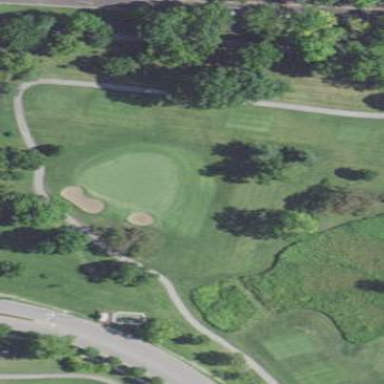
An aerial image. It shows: Golf fairway surrounded by grass.